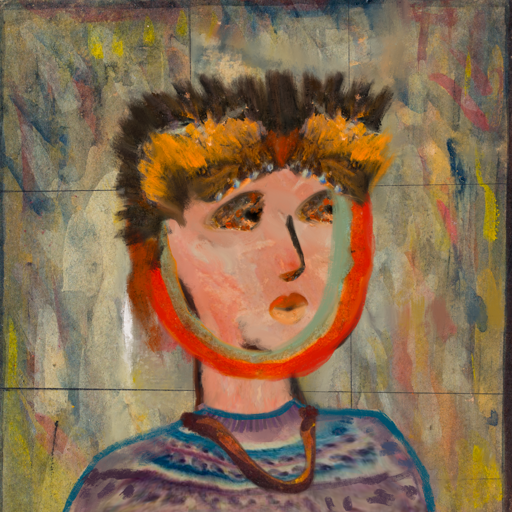
Background: GypsyMother, Head And Neck Side: Roy_Bahadur, Face Side: Gypsy_Queen, Bust: HillGirl, Hair Side: Sisters, Head Accessory: Gypsy_Queen, Second Necklace: Comrade, Necklace: Blank, Baby: Blank